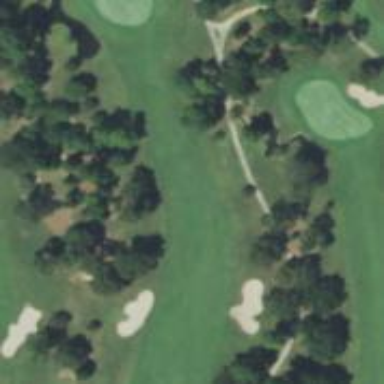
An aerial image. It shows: Grassy area designated as golf fairway.